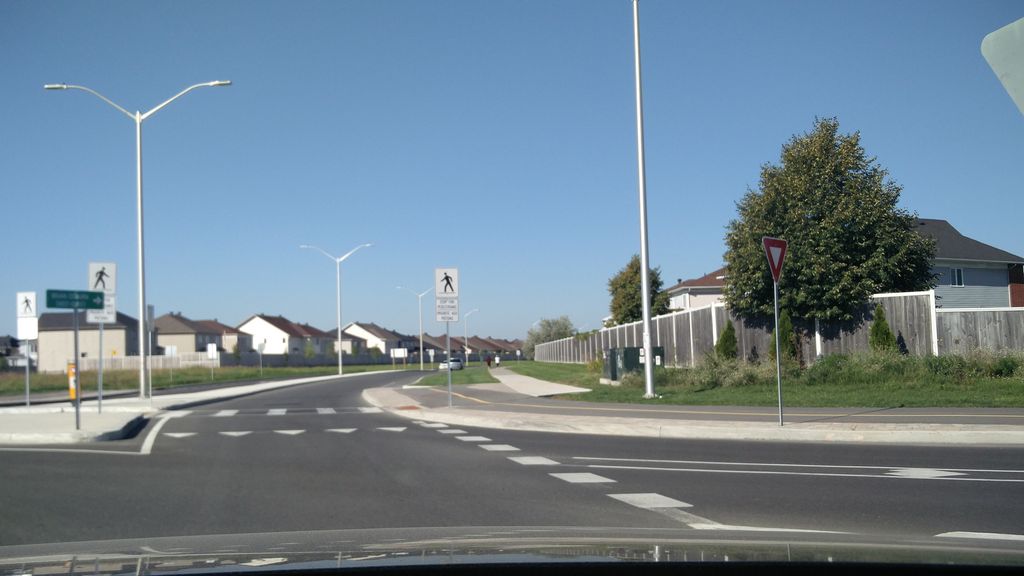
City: ottawa-gatineau